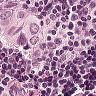
Metastatic tissue present: yes